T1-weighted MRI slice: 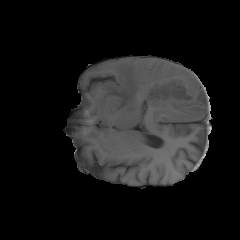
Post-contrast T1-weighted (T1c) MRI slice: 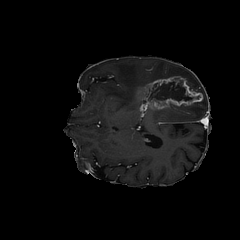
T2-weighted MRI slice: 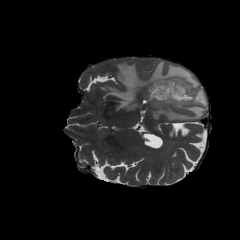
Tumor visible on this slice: yes